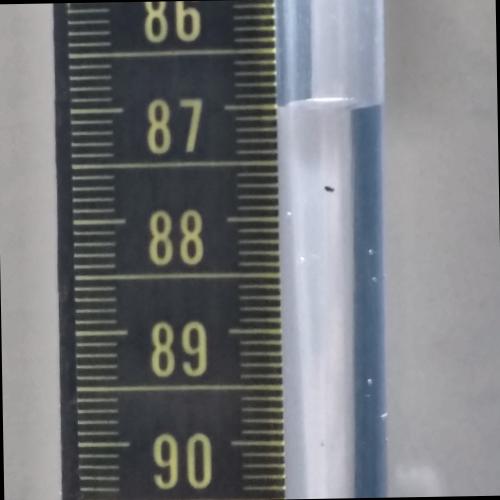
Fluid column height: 87.0 cm